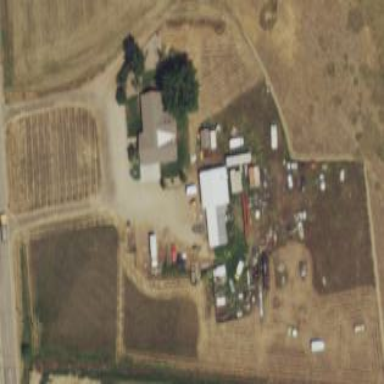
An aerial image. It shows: Farmyard area.